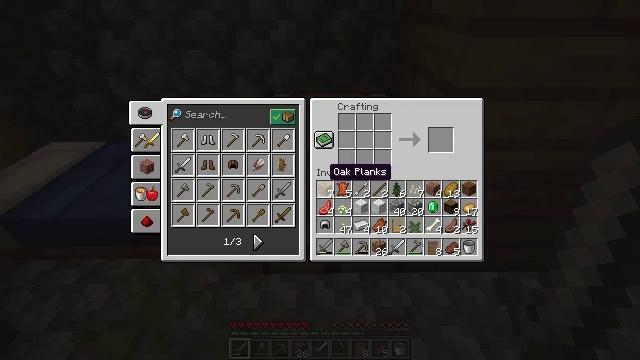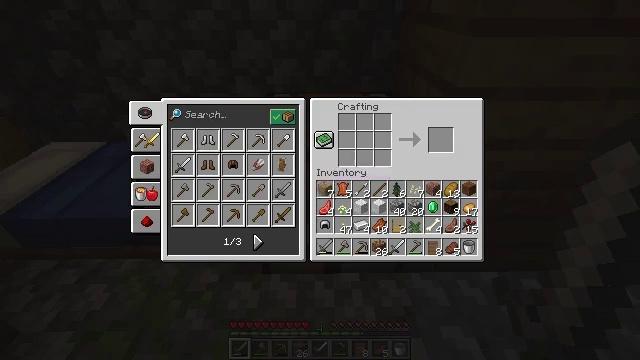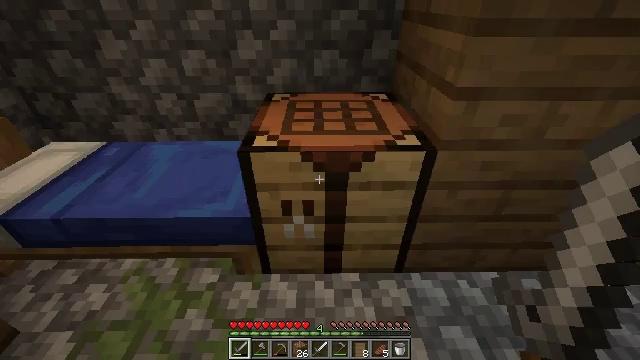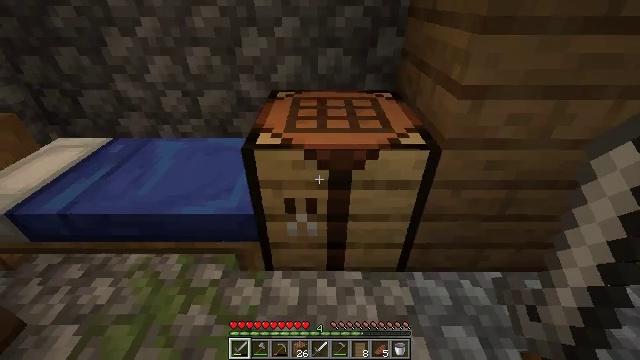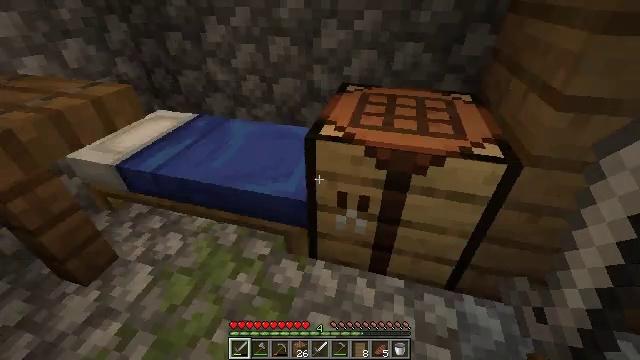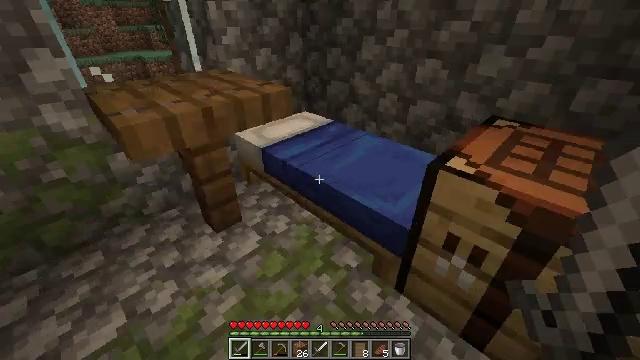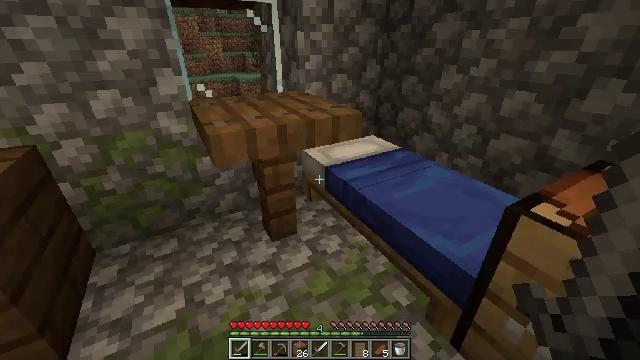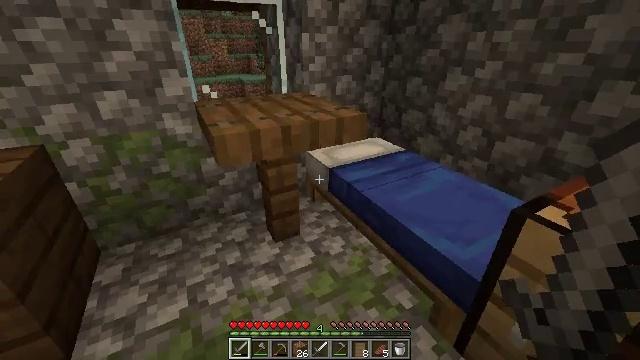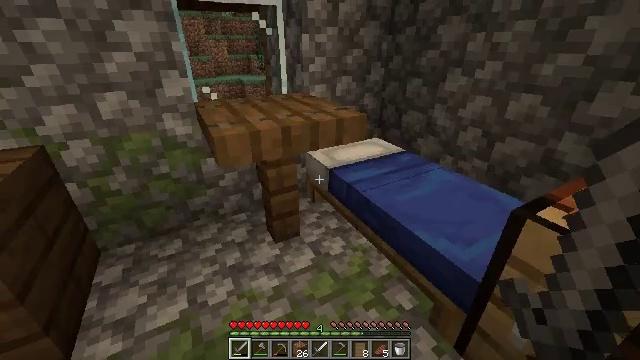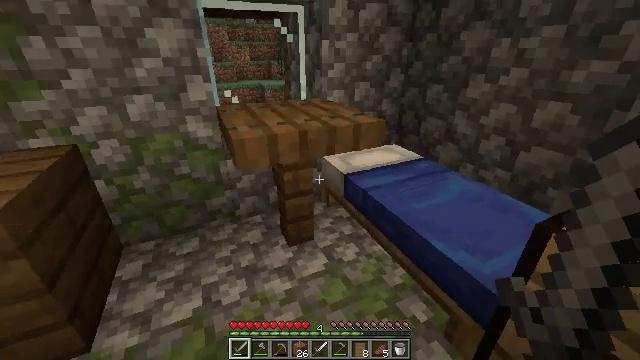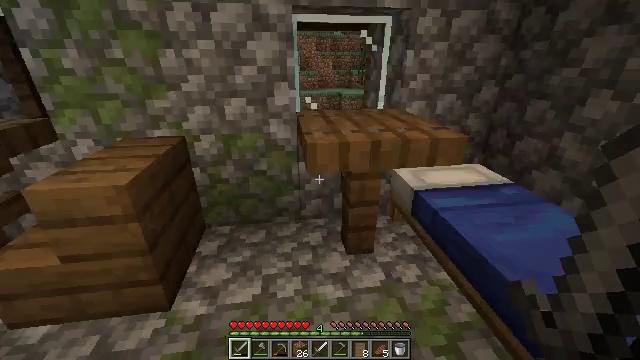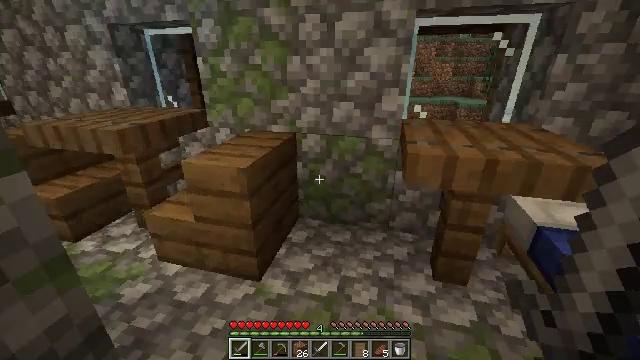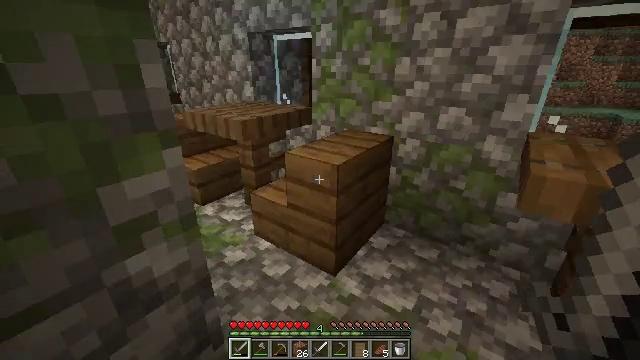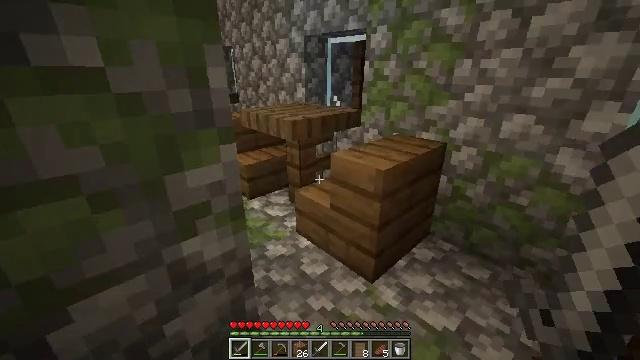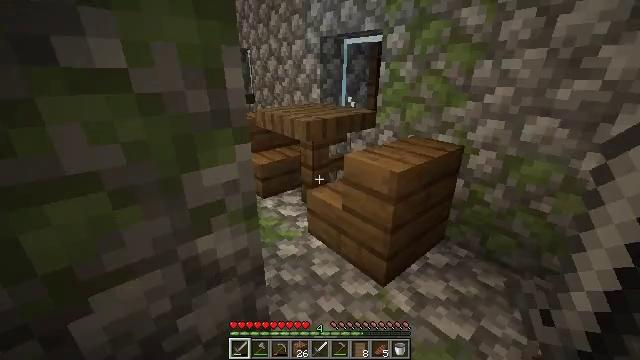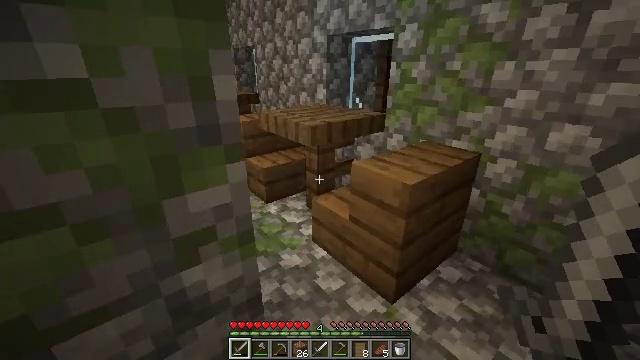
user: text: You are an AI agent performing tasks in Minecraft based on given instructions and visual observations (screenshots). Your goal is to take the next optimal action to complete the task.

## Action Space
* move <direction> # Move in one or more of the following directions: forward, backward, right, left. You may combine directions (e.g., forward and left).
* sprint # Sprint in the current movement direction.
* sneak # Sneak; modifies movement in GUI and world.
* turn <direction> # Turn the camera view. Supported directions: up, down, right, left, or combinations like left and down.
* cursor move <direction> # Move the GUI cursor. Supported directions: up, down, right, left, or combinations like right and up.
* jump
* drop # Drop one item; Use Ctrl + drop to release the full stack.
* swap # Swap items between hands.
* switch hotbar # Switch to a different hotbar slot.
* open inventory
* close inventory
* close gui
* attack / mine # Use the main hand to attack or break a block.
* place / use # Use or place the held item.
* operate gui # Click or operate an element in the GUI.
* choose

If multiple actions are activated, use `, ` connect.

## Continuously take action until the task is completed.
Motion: motion action
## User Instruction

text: Collect the spruce door for reuse.
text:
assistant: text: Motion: no_op
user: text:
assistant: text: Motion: no_op
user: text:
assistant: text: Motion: close gui
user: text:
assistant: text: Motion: turn left and down
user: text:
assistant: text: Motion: turn left and up
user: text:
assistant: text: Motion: turn left and up
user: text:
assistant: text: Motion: no_op
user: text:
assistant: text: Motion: no_op
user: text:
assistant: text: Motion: turn left and up
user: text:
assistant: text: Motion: turn left and up
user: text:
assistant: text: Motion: turn left and up
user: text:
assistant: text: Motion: turn left
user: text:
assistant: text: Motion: turn left
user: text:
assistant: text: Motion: move forward, turn left
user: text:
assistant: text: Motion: move forward, turn left
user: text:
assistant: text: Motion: move forward
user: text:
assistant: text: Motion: move forward, turn left
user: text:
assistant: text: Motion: move forward and move right, turn left and down
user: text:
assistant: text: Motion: move forward and move right, turn left and down
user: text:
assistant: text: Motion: move forward, turn left
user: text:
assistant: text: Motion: move forward
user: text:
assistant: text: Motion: move forward
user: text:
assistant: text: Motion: move forward
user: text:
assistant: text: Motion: move forward
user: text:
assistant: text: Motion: move forward
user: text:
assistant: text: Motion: move forward and move right
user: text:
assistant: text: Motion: move forward and move right
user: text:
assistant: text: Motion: move forward and move right
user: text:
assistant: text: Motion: move forward and move right, turn right
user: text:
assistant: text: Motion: move forward and move right